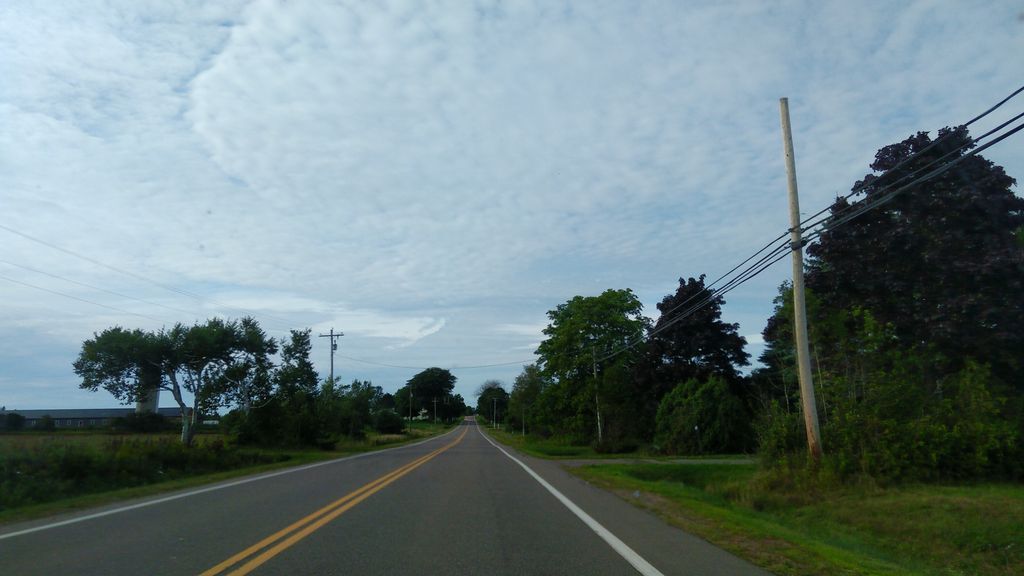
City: charlottetown